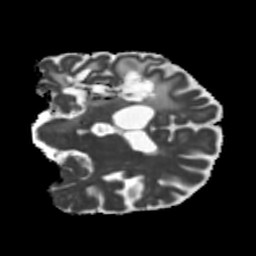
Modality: MD
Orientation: coronal
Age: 56
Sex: male
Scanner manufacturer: siemens
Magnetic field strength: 3 T
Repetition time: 5.25 s
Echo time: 0.08 s